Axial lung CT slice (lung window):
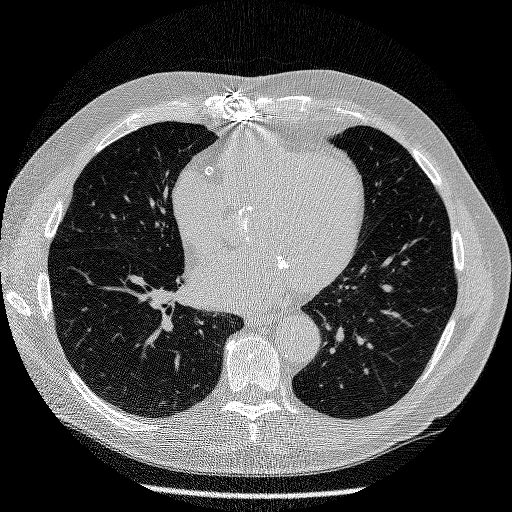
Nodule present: no